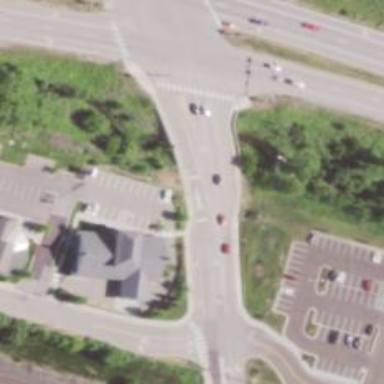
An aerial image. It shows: Crossing on the cycleway.